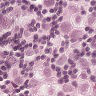
Metastatic tissue present: yes